Field crop: tomato
Growth stage: 1
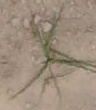
Species: cyperus